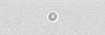
Label: camera_spot